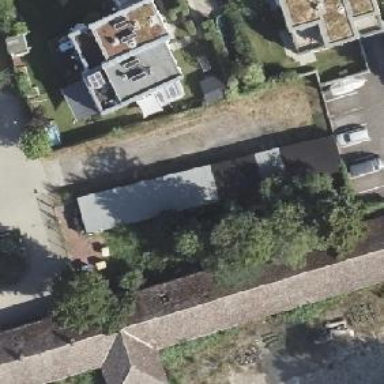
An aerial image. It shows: Group of garages.